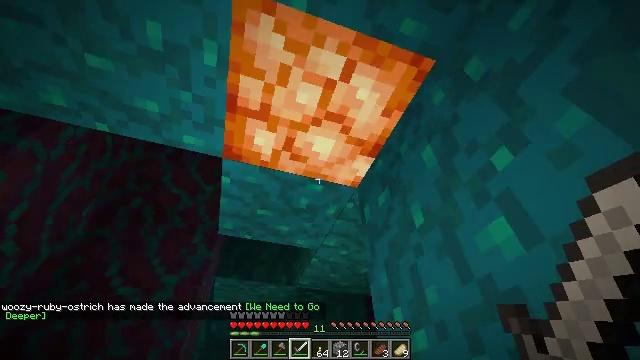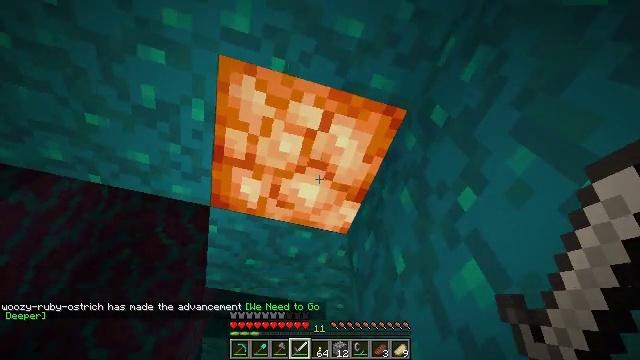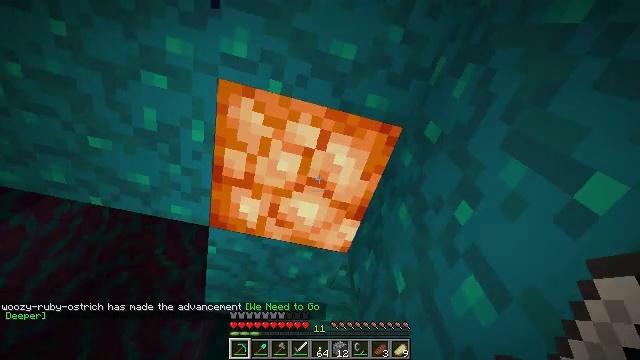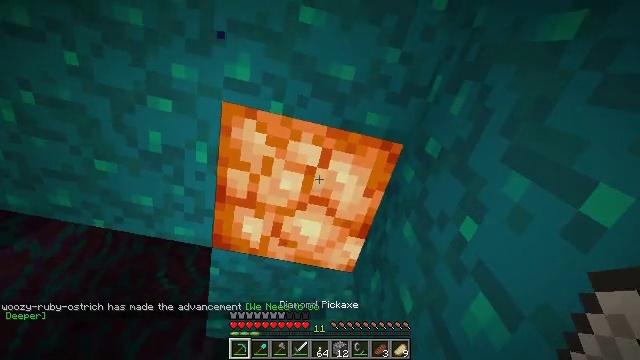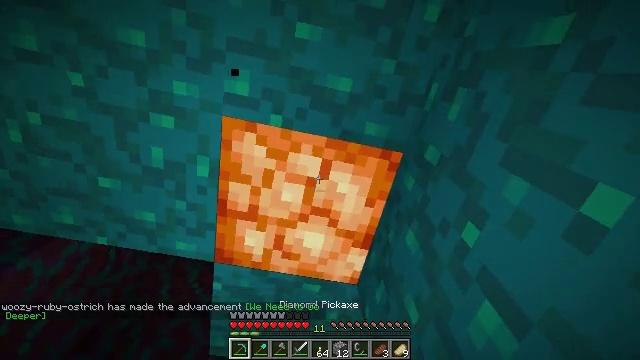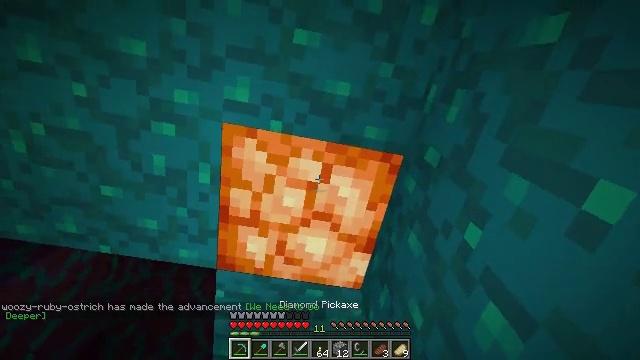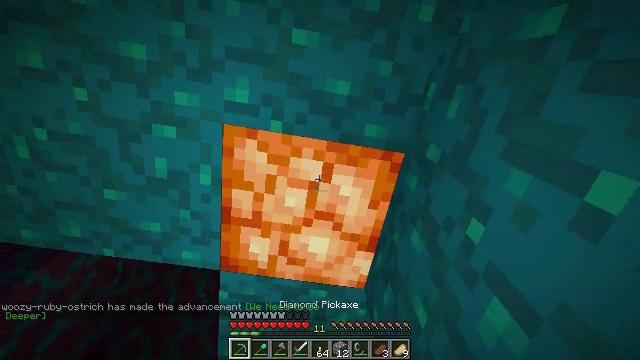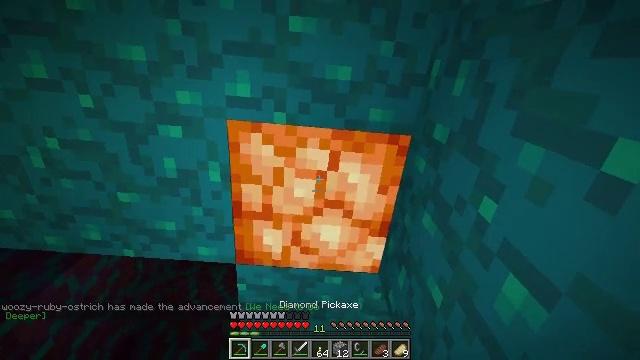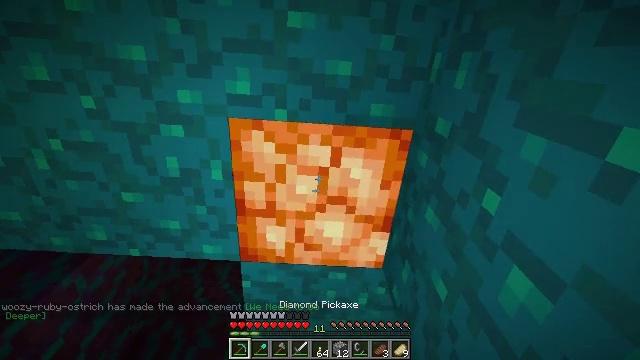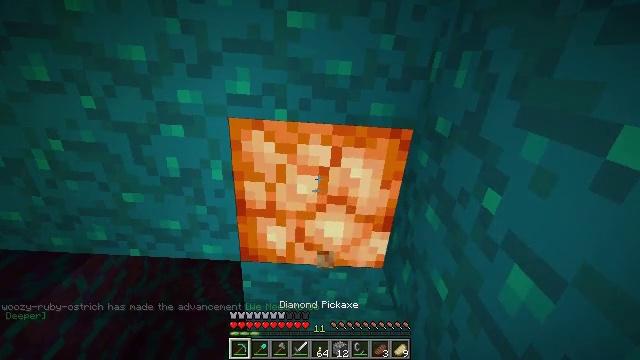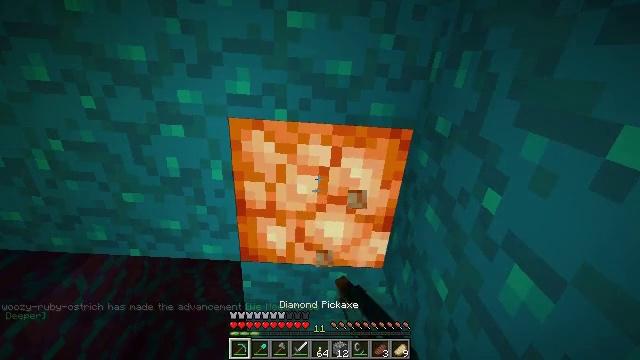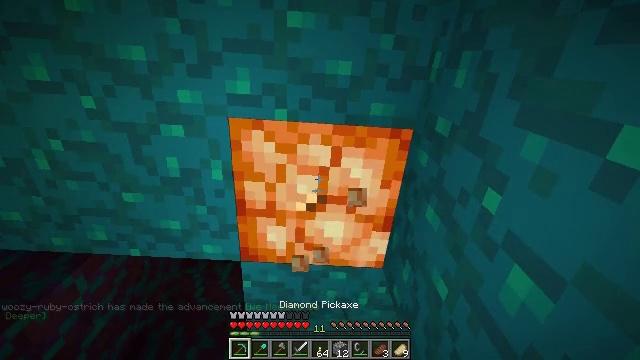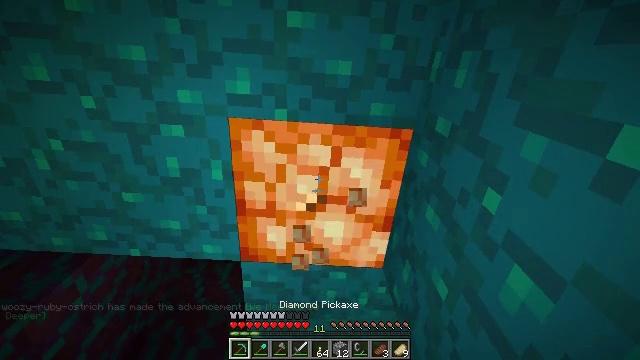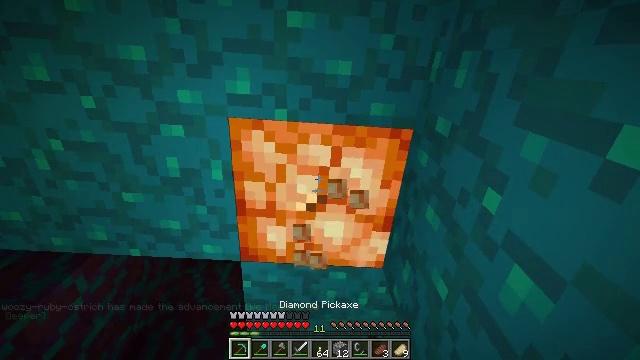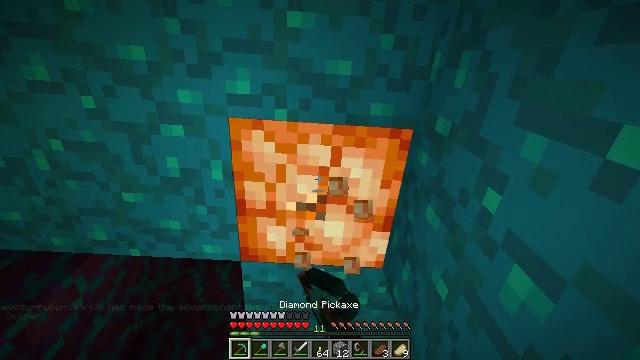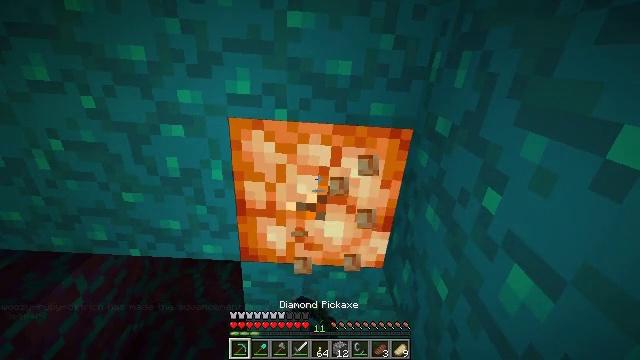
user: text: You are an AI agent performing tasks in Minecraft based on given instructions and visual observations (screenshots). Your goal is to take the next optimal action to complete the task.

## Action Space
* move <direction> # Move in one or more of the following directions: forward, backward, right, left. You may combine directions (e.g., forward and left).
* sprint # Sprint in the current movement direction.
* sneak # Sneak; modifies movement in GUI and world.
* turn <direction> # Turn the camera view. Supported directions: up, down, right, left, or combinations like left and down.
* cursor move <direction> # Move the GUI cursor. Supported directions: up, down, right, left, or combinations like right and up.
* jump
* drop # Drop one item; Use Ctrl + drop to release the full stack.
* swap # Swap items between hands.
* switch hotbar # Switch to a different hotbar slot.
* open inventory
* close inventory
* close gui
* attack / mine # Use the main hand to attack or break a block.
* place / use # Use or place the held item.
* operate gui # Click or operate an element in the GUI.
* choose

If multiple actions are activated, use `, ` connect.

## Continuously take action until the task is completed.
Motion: motion action
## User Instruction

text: Mine the shroomlight block.
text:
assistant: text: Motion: turn left and up
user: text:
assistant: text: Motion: turn left and up, switch to hotbar 1
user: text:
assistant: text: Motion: turn left and up, switch to hotbar 1
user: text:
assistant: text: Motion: turn left and up, switch to hotbar 1
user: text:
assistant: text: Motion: turn left and up
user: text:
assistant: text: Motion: turn left
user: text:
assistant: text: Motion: turn left and down
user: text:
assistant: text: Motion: turn left
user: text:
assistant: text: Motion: attack / mine
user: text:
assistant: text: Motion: attack / mine
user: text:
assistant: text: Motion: attack / mine
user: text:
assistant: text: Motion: attack / mine
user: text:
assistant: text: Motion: attack / mine
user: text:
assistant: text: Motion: attack / mine
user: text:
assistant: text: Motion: attack / mine
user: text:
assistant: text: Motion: attack / mine
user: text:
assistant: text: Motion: attack / mine
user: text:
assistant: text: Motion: attack / mine
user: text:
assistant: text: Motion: attack / mine
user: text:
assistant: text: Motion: attack / mine
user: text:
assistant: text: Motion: attack / mine
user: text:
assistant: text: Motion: attack / mine
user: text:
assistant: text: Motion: attack / mine
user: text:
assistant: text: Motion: attack / mine
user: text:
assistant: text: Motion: attack / mine
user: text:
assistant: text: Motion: attack / mine
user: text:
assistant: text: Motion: attack / mine
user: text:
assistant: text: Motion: attack / mine
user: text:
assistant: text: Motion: attack / mine
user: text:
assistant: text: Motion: attack / mine